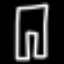
Label: pants